Question: I have moved a Visual Studio 2010 project to another server by copying and pasting the folder contents into another folder on a different server.
My understand was that VS2010 handled this well; when I have done this locally it has never been an issue.
Now I get an error like this:

When I right click and "Reload project", the list of files briefly appears before disappearing again, giving the original error.
Am I doing something wrong?
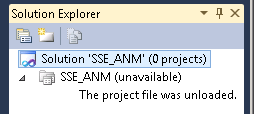
Answer: I had this problem today and it took me a while to figure out what was going on.
Your problem is most likely that your solution was originally made with a Visual Studio configuration that contained support for certain project types (such as "Windows Service" or some other exotic project type). The Visual Studio configuration you are using to import your solution does not have that support. In other words,
- - -
Just run the installer on the new Visual Studio and make sure the support is enabled for all the project types you need and try again.